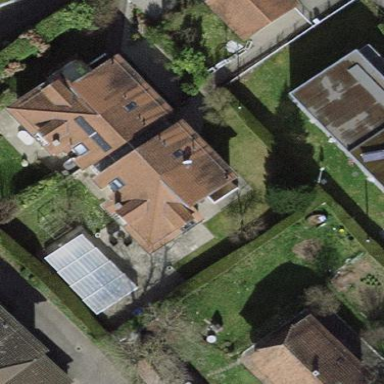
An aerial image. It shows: Garden surrounded by fence.